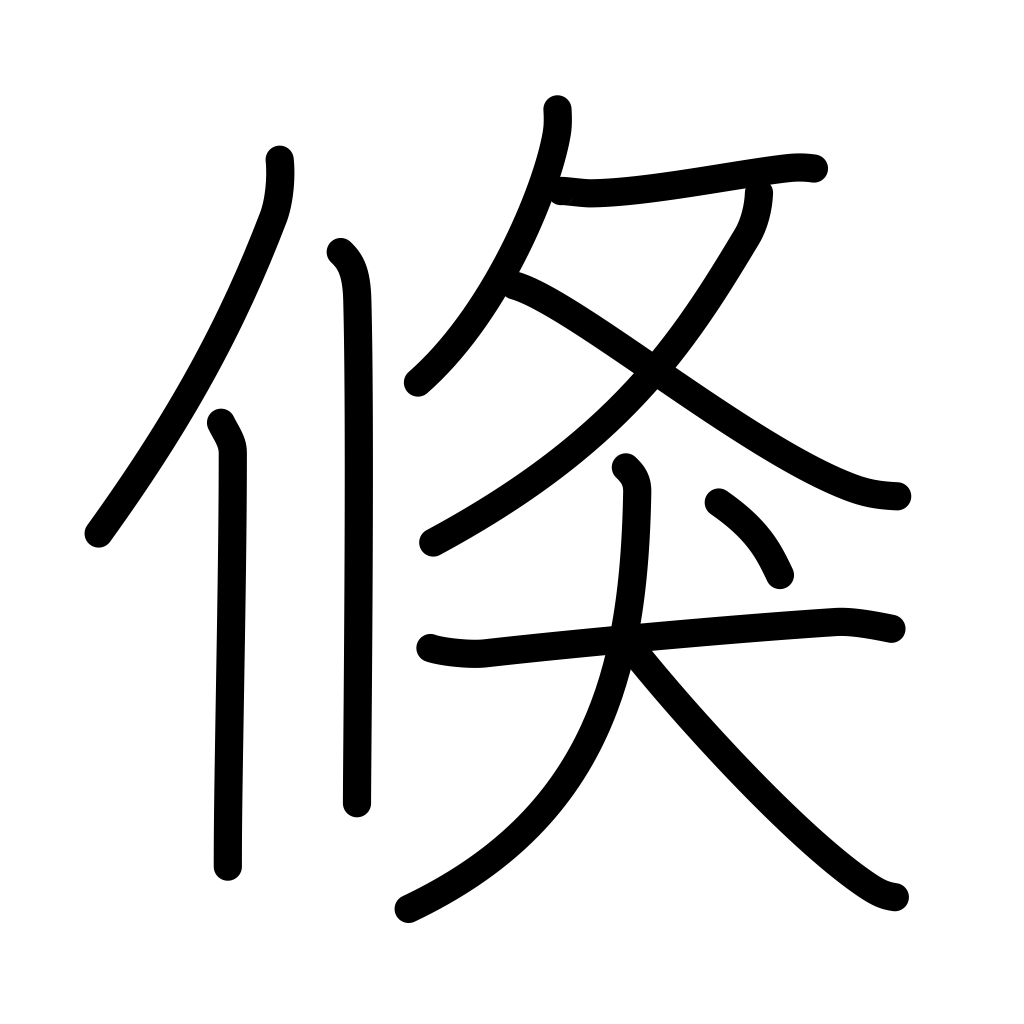
Meaning: quick, prompt